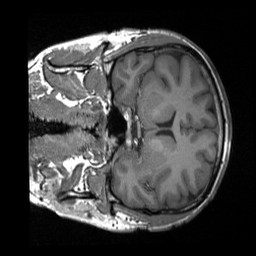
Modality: T1w
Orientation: coronal
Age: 31
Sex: male
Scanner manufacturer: siemens
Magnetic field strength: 3 T
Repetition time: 1.9 s
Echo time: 0.00226 s